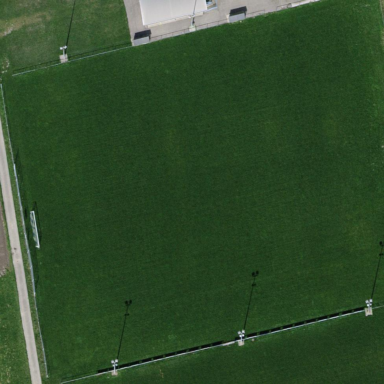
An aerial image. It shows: Soccer pitch designated for leisure and sports activities.